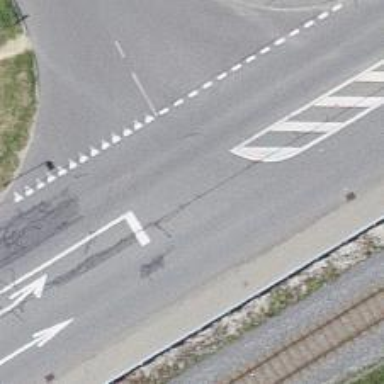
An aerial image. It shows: Asphalt road classified as primary highway.